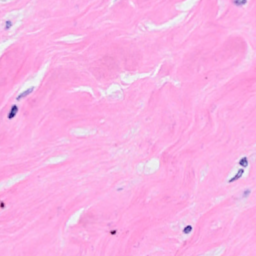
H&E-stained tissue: Breast